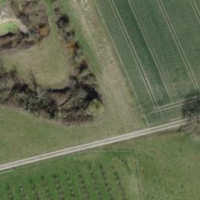
EUNIS habitat code: 25
Species observed at this site:
Neottia ovata